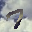
Label: 7